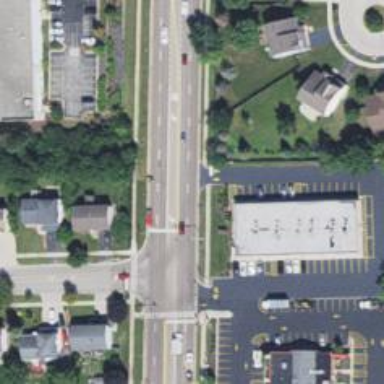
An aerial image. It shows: Secondary road with separate asphalt sidewalk.